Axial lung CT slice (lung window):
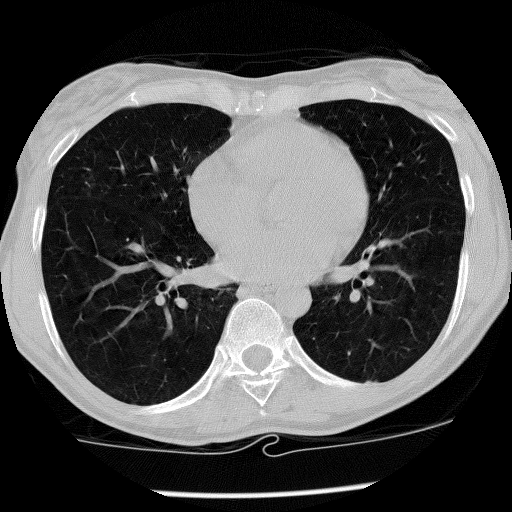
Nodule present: no